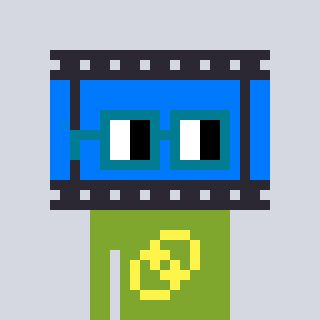
a pixel art character with square dark green glasses, a film strip-shaped head and a slimegreen-colored body on a cool background